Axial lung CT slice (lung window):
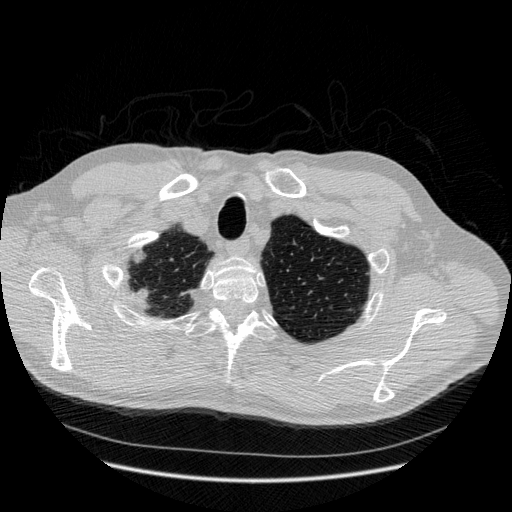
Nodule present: no